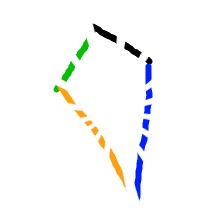
Shape: kite